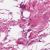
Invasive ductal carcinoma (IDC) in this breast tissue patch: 0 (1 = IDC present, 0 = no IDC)